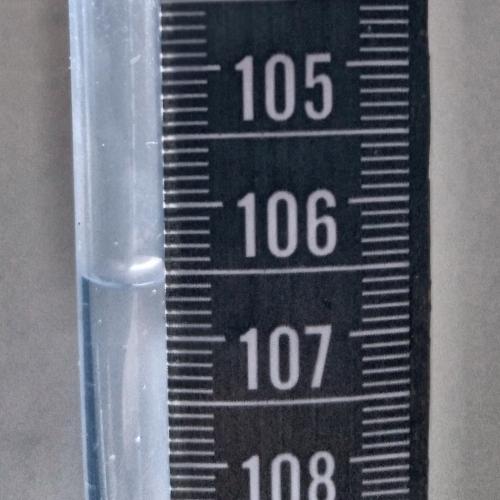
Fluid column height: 106.5 cm